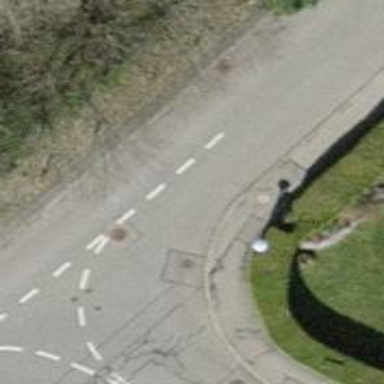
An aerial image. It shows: Asphalt path with sidewalk alongside.